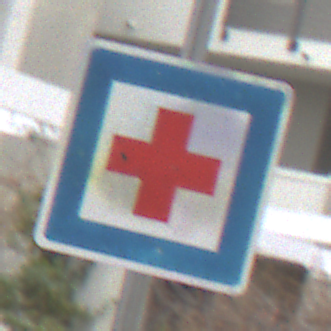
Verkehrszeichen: ErsteHilfe
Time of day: Midday
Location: Outdoor (Urban)
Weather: Overcast
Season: NotSpecified
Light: Natural